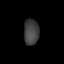
Tissue: lung
Cell type: Endothelial cells
Senescence score: 0.6082
Nuclear area (px): 385
Mean DAPI intensity: 64.683